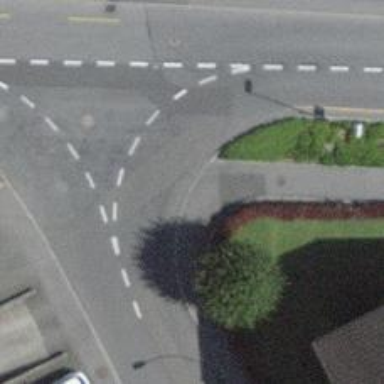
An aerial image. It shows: Kerb serving as barrier.